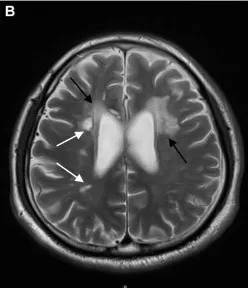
The magnetic resonance imaging (MRI) images of the patient. Periventricular white matter. White arrows), and . Leukoencephalopathy. Black arrows).
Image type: radiology (mri)